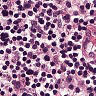
Metastatic tissue present: no